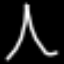
Label: The Eiffel Tower